Field crop: maize
Growth stage: 2
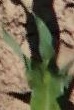
Species: maize